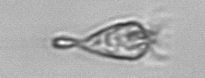
Label: Paratontonia_gracillima